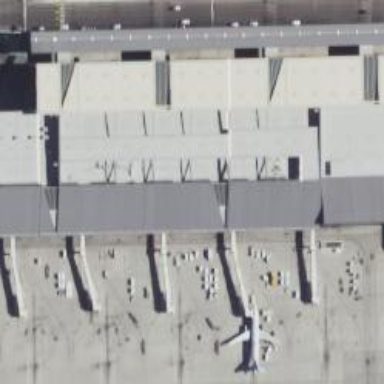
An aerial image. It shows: Airport gate.